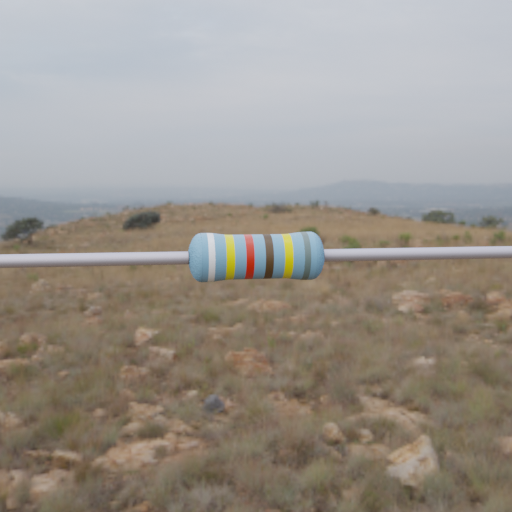
Resistor colour bands (in order): white, yellow, red, brown, yellow, gray